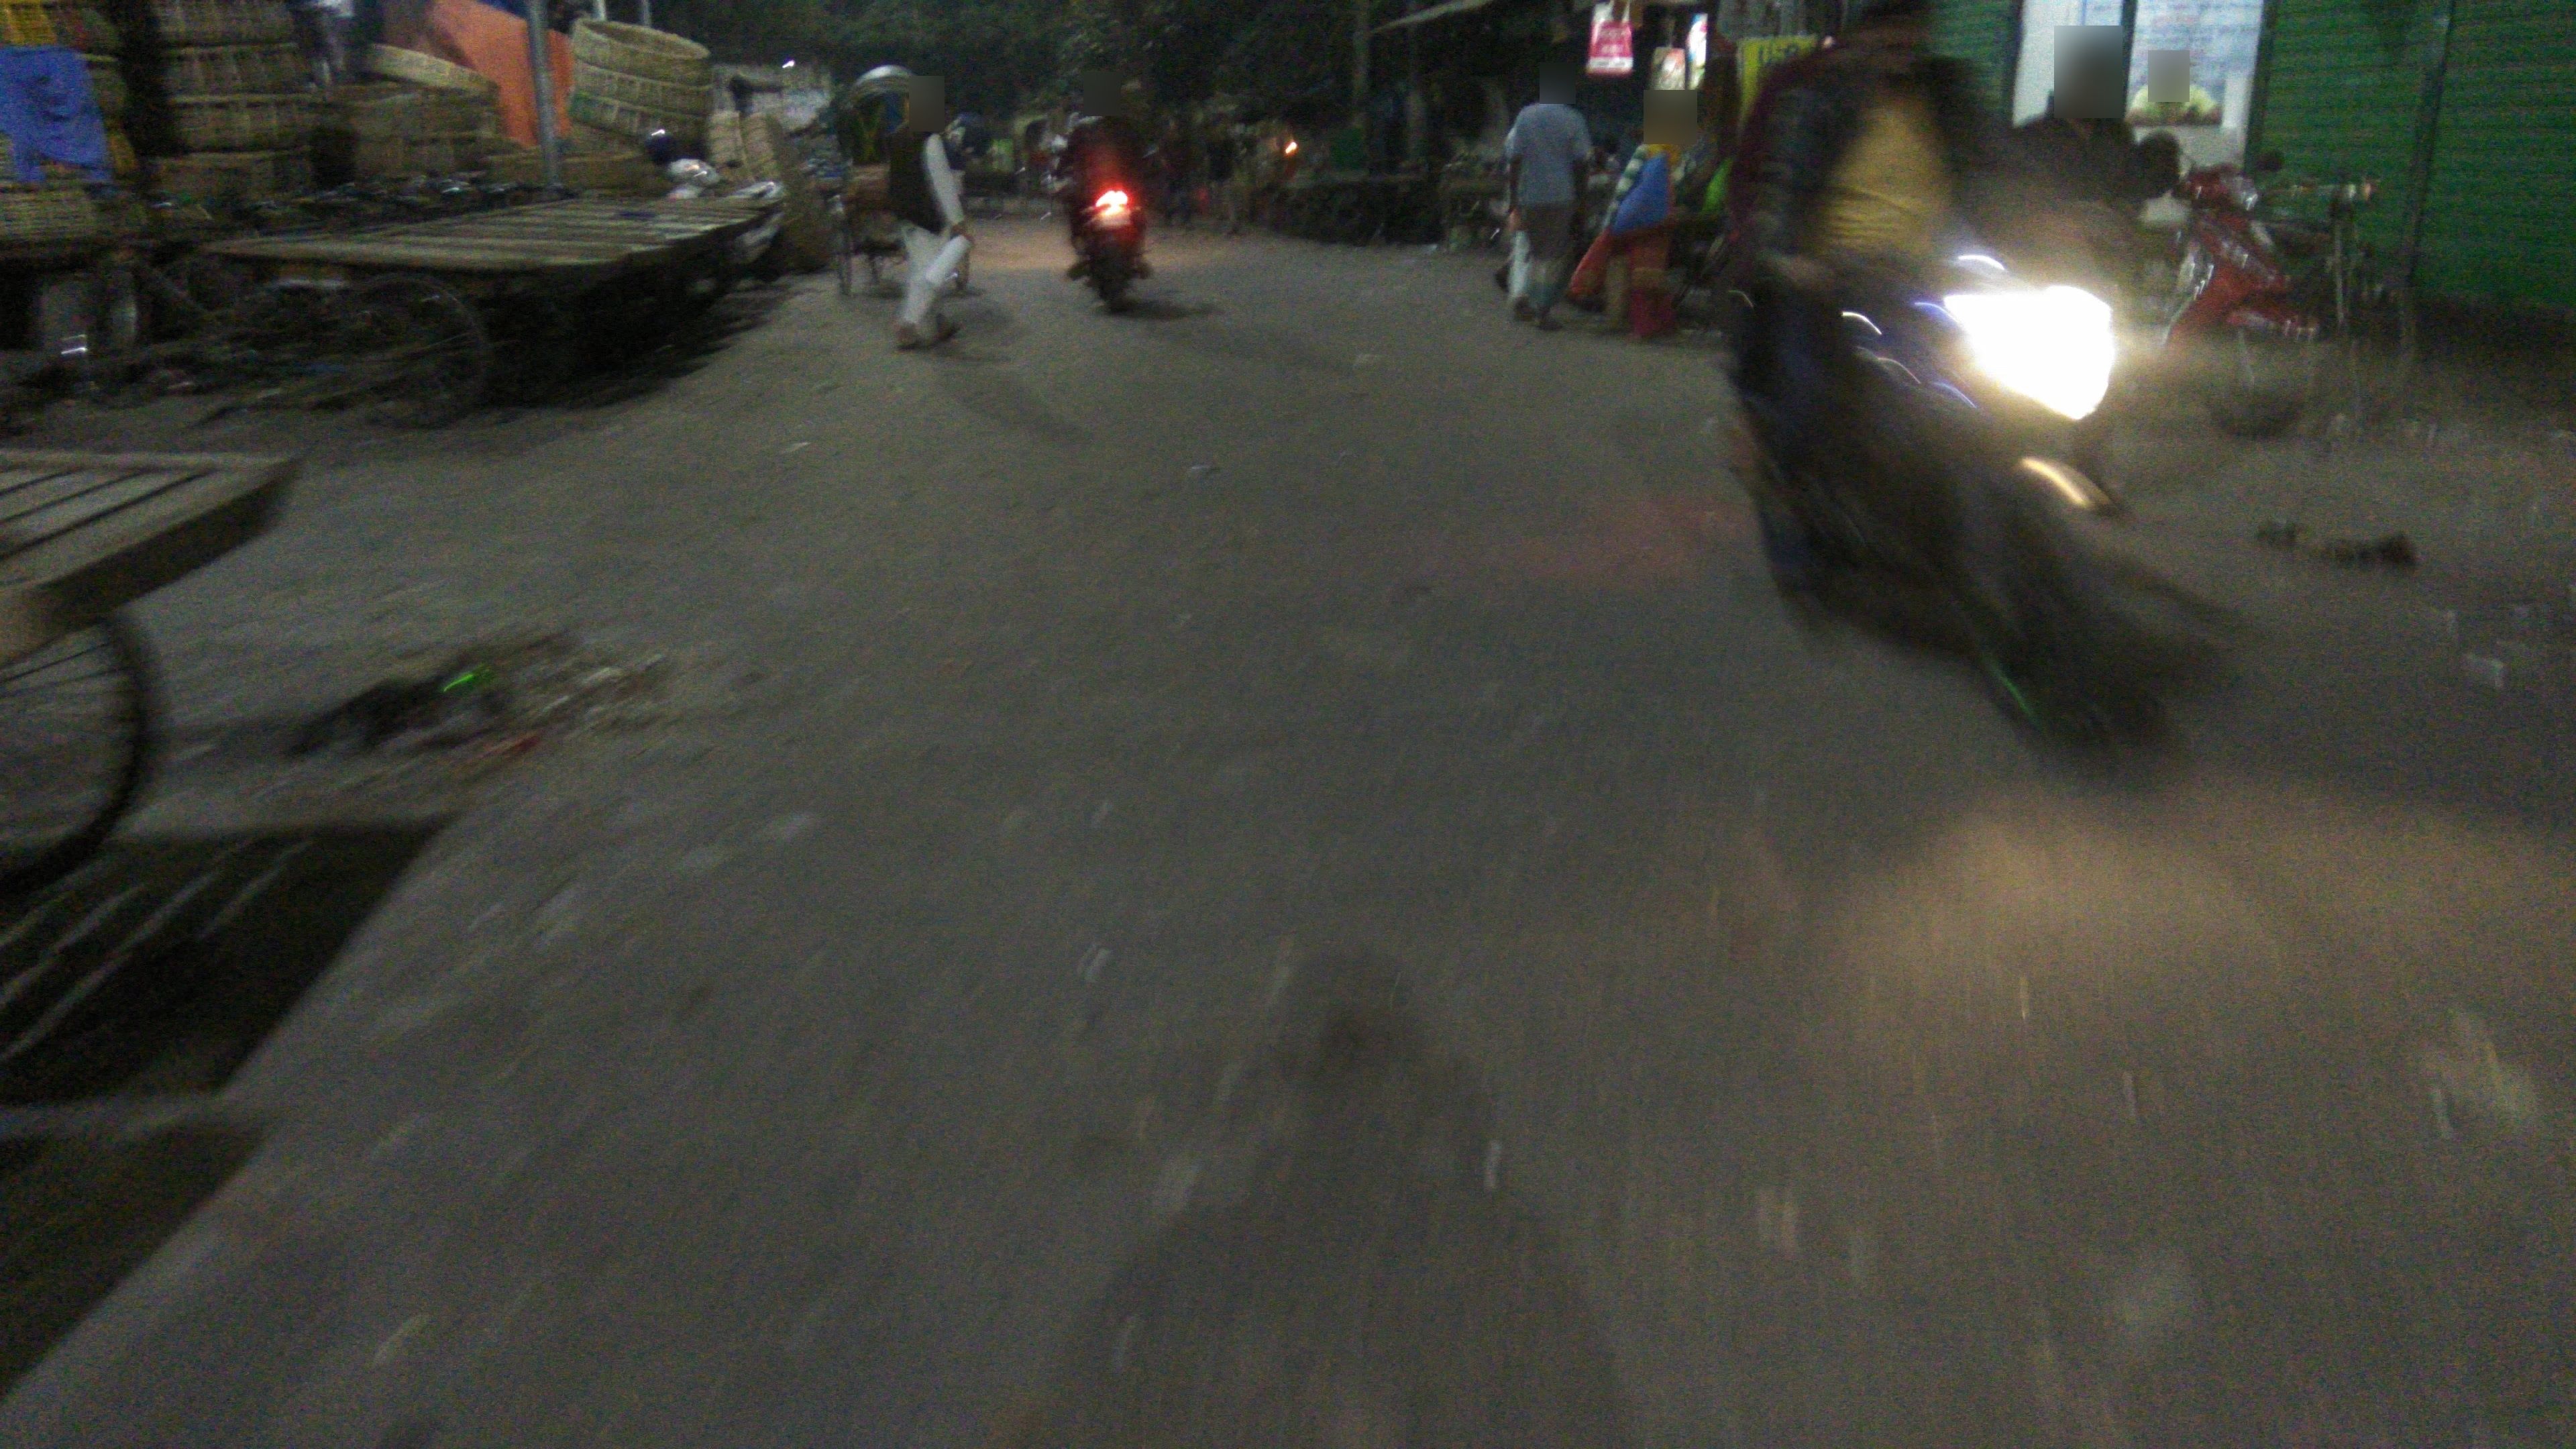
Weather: clear
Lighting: night
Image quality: slightly poor
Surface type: driving surface
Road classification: residential, unclassified
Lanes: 2
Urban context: urban centre
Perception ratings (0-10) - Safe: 1.25, Lively: 1.27, Beautiful: 1.97, Boring: 3.91, Depressing: 1.78, Wealthy: 4.31